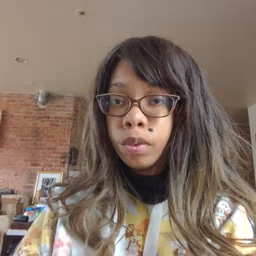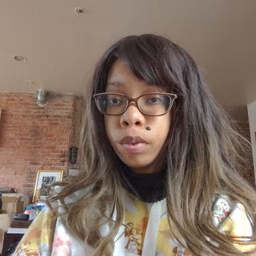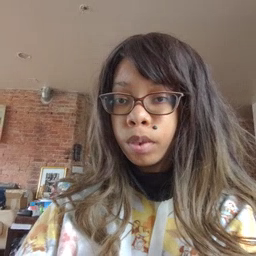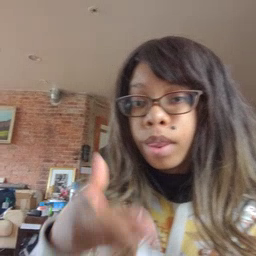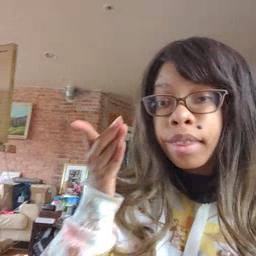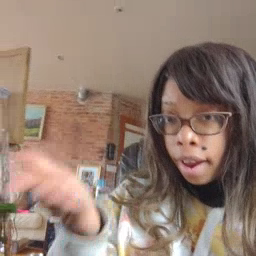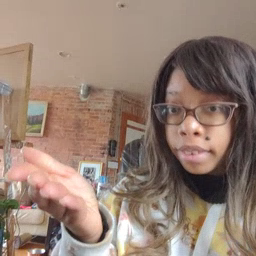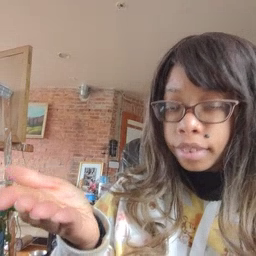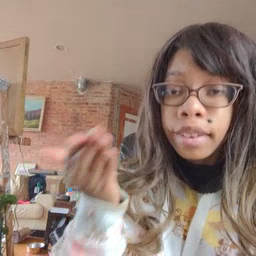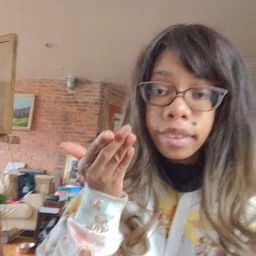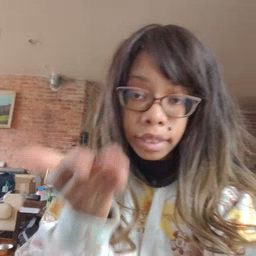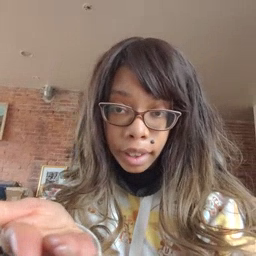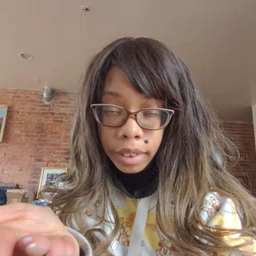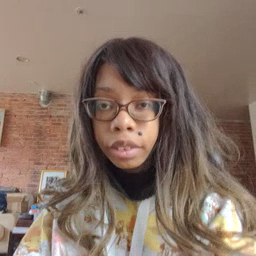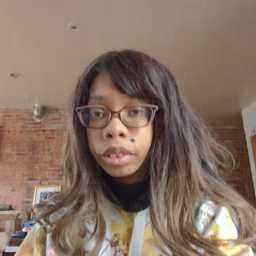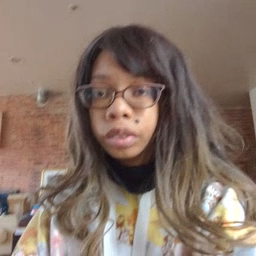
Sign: there